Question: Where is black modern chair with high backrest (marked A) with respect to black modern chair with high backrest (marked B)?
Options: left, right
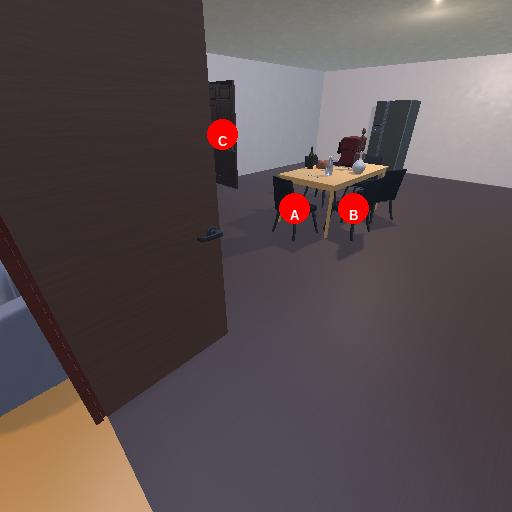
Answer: left